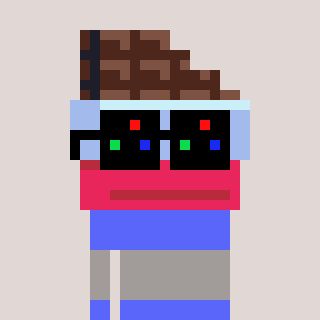
a pixel art character with square black sunglasses, a chocolate-shaped head and a purple-colored body on a warm background